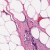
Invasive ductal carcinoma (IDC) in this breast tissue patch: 0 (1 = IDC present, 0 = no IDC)